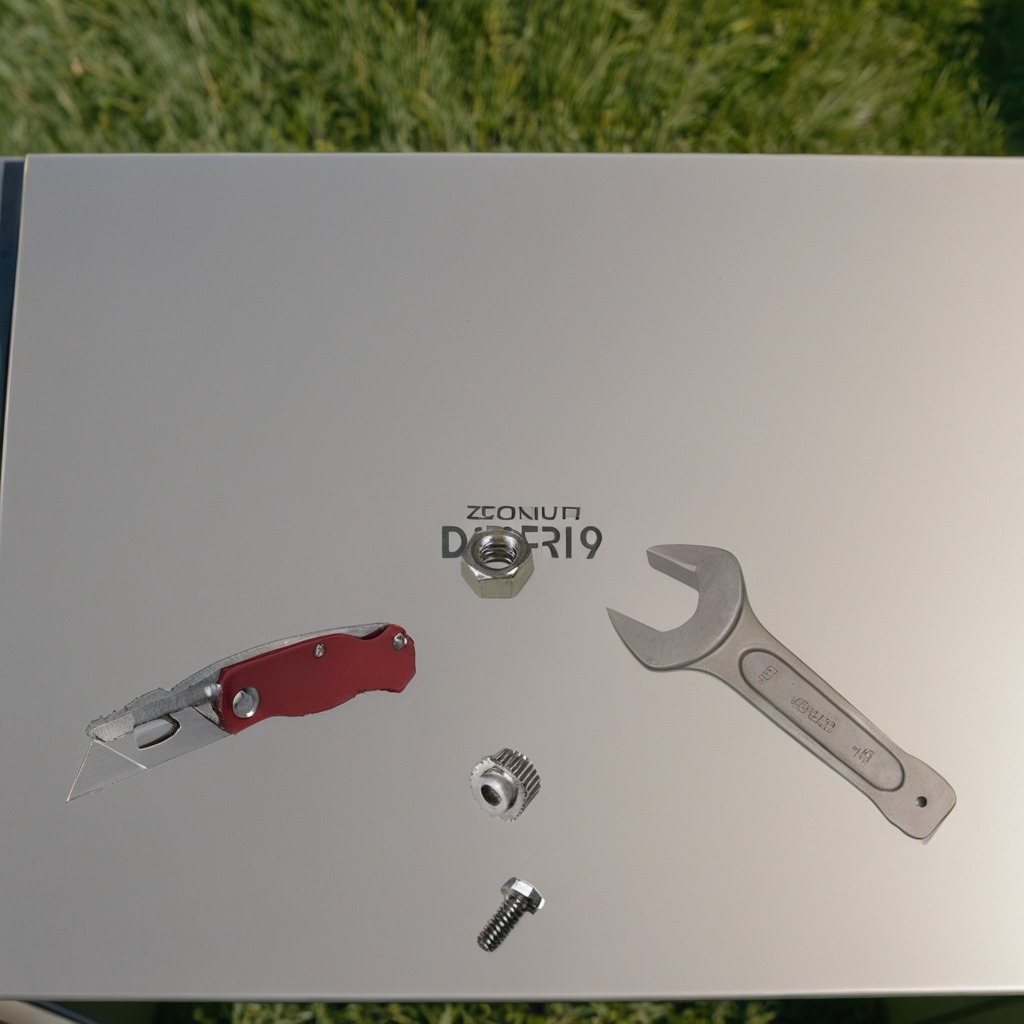
A steel gear with teeth, a utility knife, a metal machine screw, a metal nut, and a wrench are lying on the textured surface.